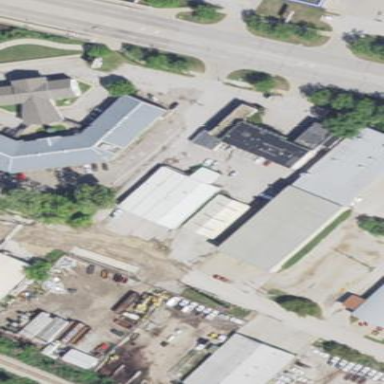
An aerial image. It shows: Commercial building.